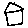
Label: house